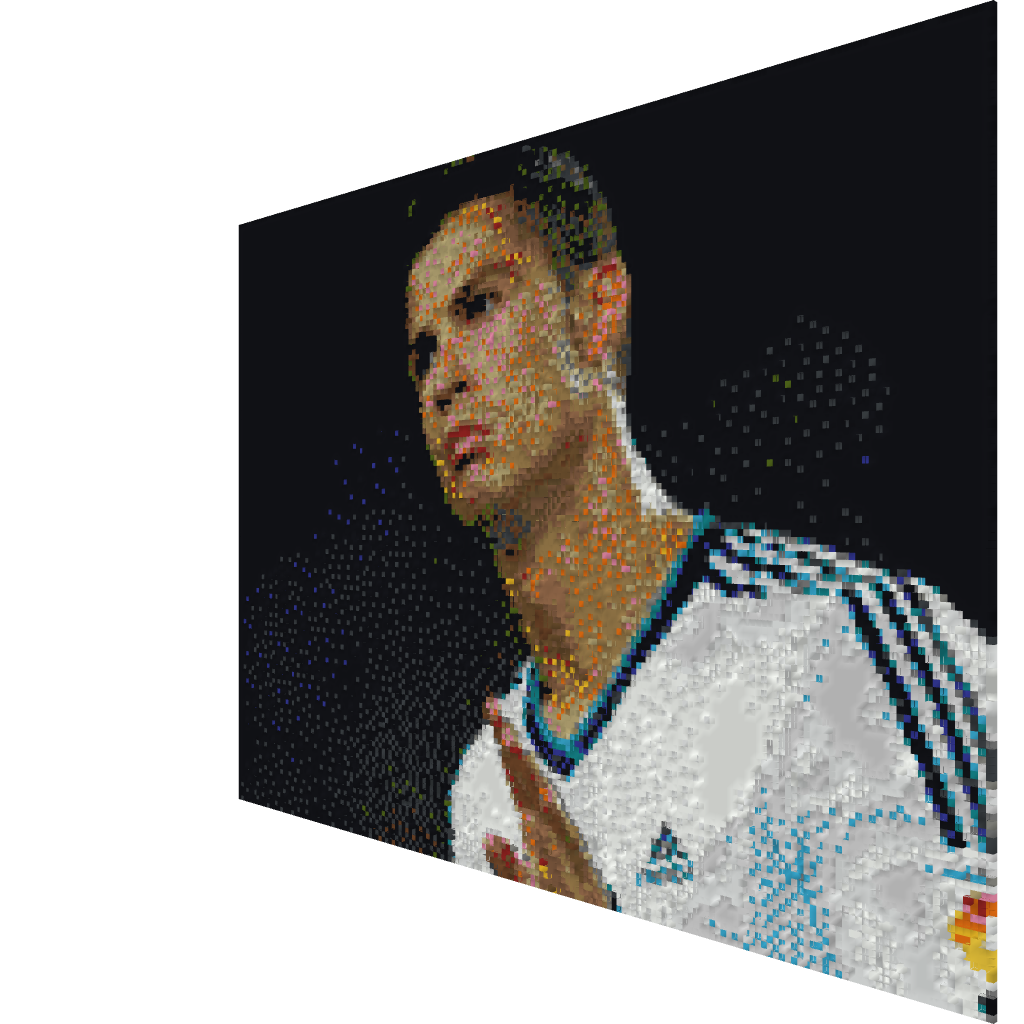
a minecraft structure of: RONALDO .